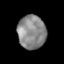
Tissue: prostate
Cell type: Myeloid cells
Senescence score: 0.2534
Nuclear area (px): 926
Mean DAPI intensity: 136.983